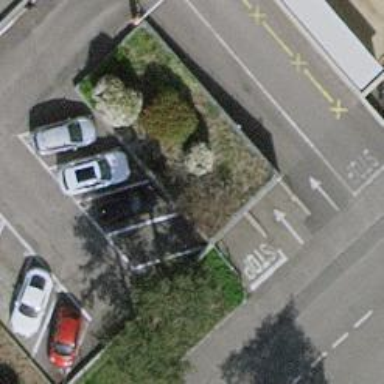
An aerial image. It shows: Parking aisle tunnel designated as service road.